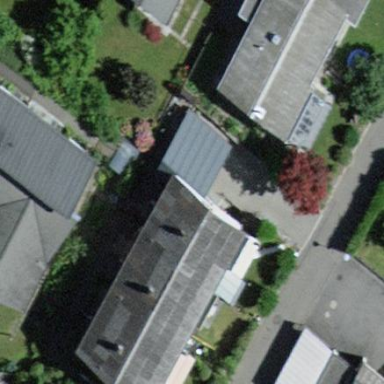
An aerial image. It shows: Residential building.